Interaction volume radius: 5 \u00c5
Interaction volume height: 25 \u00c5
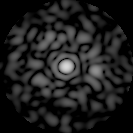
Disorder parameter: 0.8555